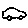
Label: car